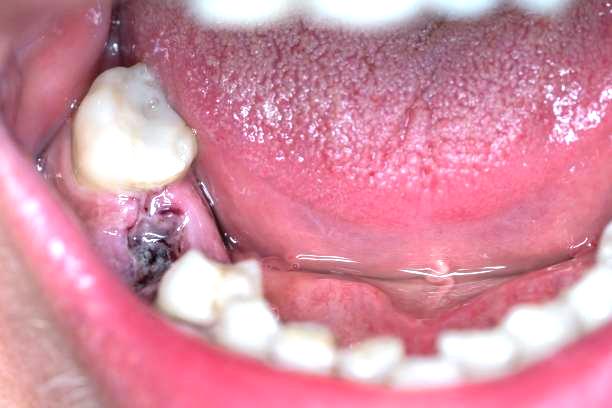
Condition: hypodontia